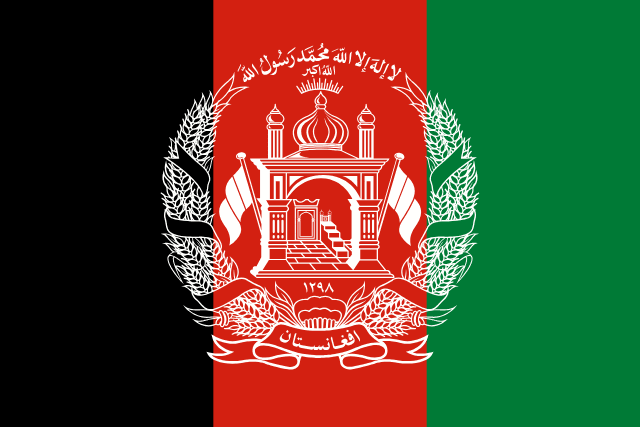
Country: Afghanistan
Country code: af